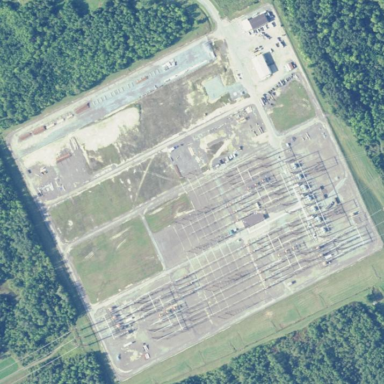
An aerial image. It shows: Power substation surrounded by fence.